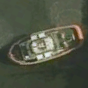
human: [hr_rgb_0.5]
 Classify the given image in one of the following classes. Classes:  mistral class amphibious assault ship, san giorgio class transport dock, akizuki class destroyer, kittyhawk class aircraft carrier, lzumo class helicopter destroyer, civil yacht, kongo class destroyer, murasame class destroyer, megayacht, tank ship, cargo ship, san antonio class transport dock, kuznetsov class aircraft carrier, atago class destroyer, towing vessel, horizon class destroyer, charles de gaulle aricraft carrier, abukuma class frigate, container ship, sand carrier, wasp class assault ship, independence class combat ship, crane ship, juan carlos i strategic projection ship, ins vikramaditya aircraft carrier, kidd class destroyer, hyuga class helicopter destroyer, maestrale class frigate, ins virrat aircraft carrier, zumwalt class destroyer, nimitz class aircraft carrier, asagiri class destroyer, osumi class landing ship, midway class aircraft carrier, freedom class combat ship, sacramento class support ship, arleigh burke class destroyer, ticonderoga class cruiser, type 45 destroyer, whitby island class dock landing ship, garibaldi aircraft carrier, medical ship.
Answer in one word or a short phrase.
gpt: Towing vessel